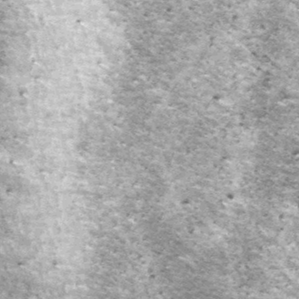
Label: frost